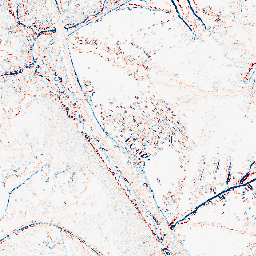
Category: edge_preserving
Decomposition family: median
Decomposition parameters: size: 3
Upsampling method: cubic_mitchell
Upsampling parameters: scale: 2
Upsampling scale: 2